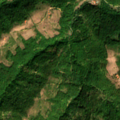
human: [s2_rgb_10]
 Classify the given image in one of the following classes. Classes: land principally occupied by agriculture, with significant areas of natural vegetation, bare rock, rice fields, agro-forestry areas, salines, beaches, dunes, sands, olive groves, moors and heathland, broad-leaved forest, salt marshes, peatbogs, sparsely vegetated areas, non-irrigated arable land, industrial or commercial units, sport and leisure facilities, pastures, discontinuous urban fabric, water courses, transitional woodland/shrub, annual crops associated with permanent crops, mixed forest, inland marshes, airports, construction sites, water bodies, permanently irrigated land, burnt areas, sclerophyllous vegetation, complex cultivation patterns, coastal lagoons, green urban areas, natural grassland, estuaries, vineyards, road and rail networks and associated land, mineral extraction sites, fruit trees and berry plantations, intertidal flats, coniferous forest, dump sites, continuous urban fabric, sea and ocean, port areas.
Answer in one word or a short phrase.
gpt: pastures, land principally occupied by agriculture, with significant areas of natural vegetation, broad-leaved forest, transitional woodland/shrub